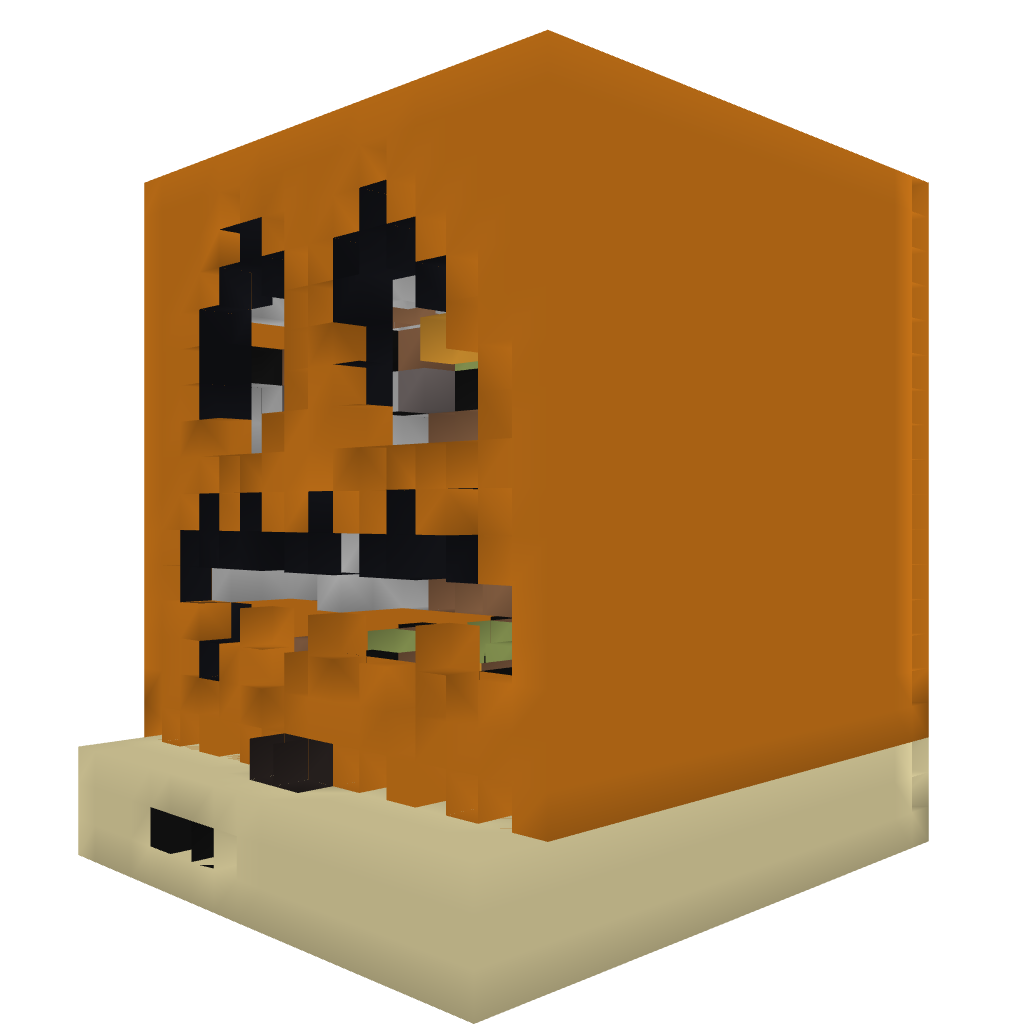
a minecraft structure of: Giant Pumpkin-Pumpkin Farm